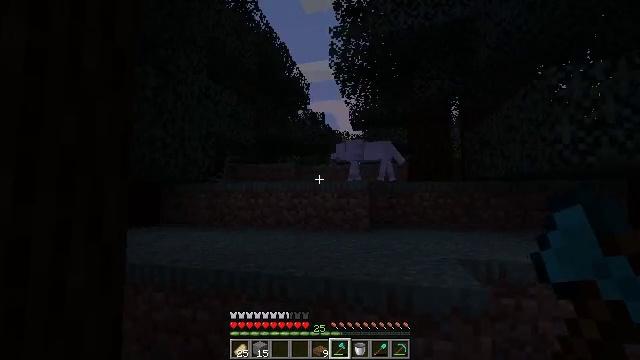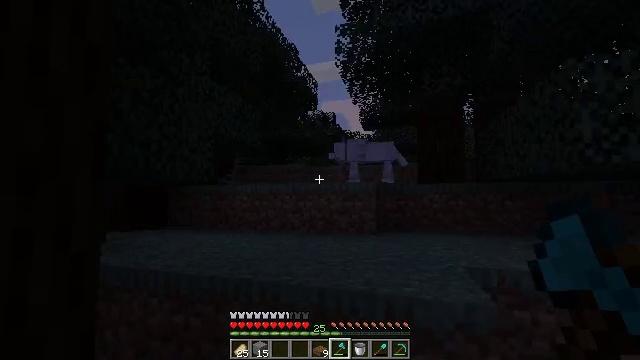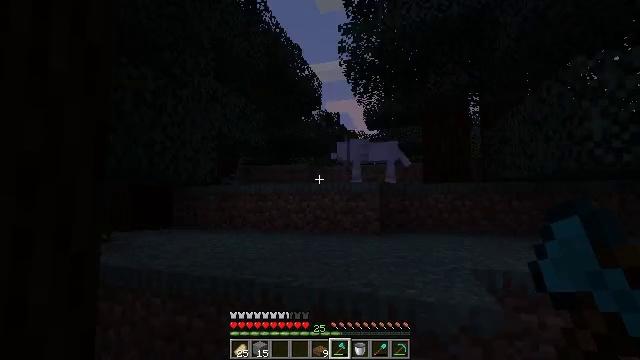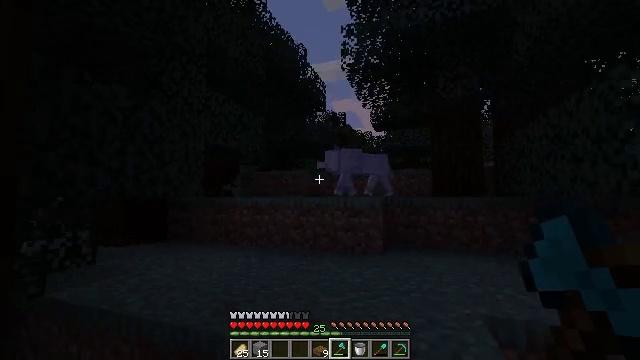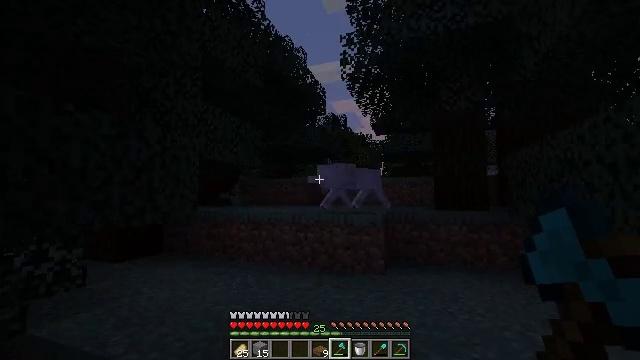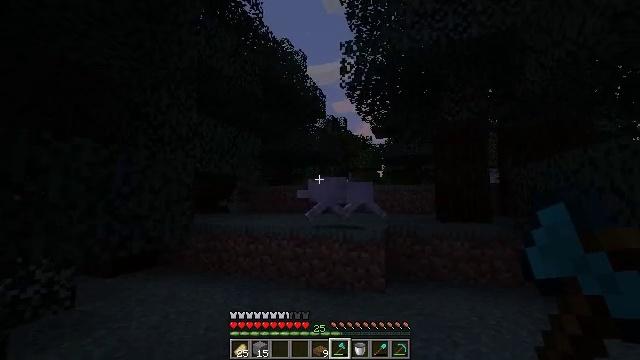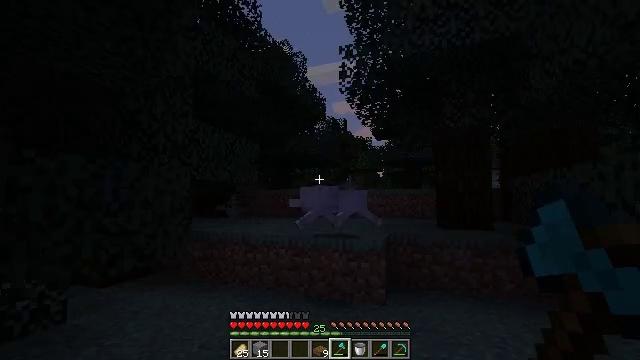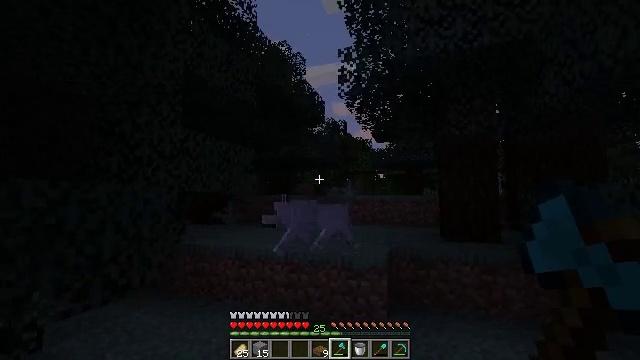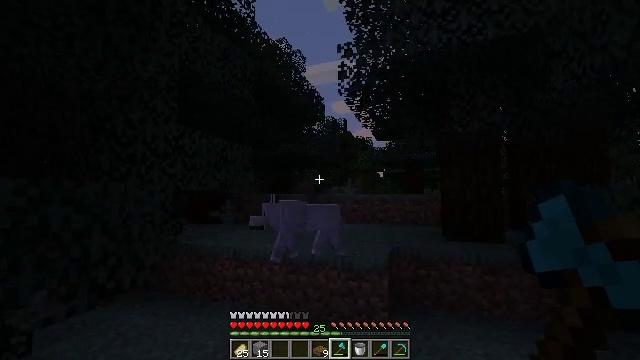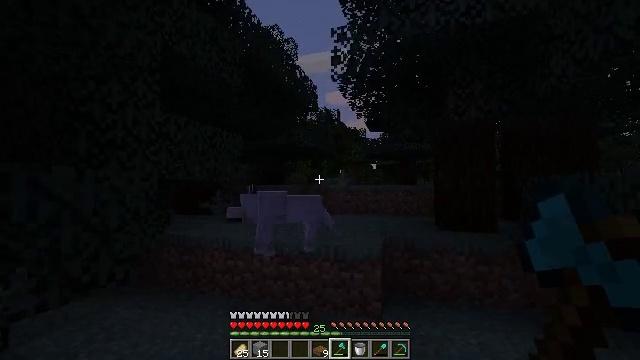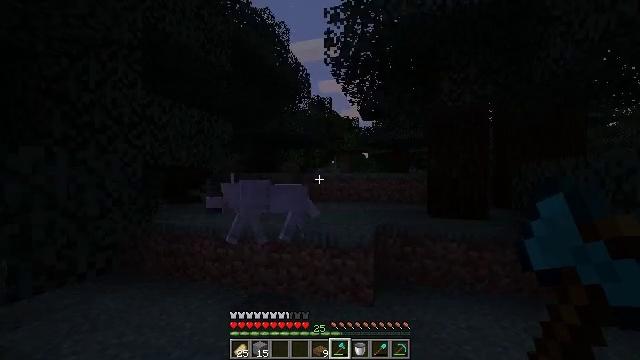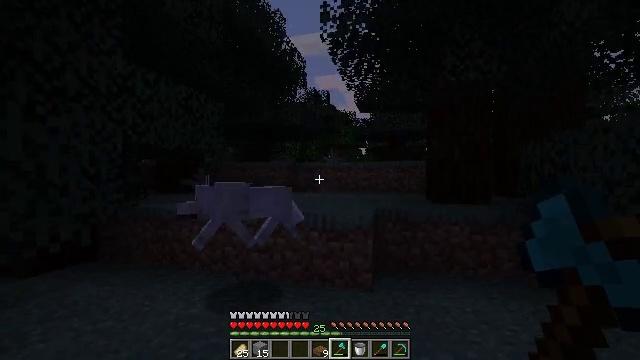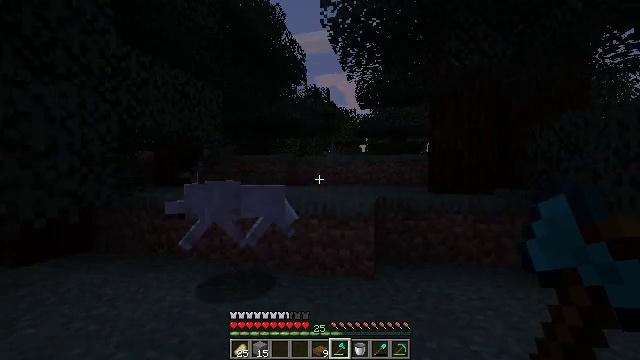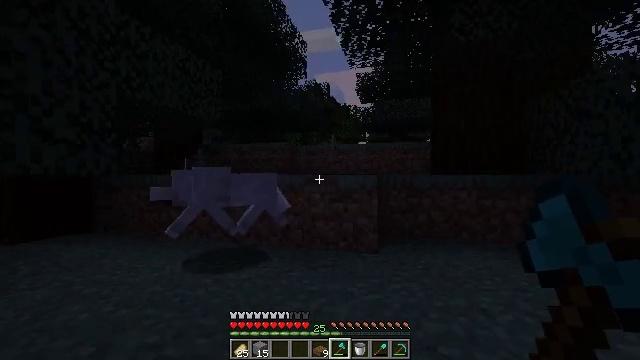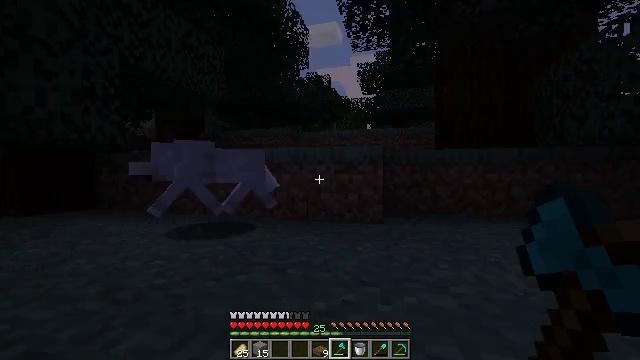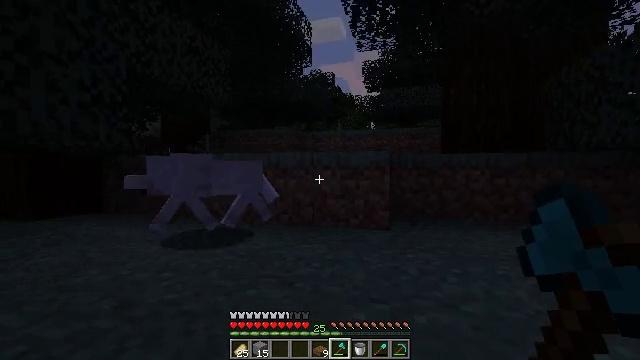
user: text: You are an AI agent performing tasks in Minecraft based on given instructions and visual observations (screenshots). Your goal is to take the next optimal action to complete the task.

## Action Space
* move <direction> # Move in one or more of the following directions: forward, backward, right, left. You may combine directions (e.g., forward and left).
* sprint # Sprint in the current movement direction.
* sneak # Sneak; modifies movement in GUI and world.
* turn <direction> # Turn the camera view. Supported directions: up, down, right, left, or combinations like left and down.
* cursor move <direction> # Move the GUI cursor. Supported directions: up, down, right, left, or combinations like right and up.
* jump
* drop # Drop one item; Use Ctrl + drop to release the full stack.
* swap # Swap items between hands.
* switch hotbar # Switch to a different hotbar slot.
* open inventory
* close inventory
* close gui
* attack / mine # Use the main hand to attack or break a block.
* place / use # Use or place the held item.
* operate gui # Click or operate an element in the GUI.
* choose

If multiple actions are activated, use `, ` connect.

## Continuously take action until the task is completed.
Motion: motion action
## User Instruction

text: Hunt a cow.
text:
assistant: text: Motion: move forward, turn left
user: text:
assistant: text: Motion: move forward, turn left
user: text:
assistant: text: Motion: move forward, turn left, jump
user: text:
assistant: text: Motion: move forward, jump
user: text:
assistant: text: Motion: move forward, jump
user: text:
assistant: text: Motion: move forward, jump
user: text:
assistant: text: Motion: move forward
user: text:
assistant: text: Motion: move forward
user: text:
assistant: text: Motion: move forward, turn right and down
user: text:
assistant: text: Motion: move forward, turn right and down
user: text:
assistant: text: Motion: move forward
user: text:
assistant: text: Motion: move forward
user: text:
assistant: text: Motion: move forward
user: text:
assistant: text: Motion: move forward
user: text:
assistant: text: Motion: move forward, jump
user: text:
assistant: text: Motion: move forward, jump
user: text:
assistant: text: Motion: move forward, jump
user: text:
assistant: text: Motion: move forward, jump
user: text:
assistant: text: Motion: move forward, jump
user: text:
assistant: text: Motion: move forward
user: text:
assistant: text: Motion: move forward
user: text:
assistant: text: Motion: move forward
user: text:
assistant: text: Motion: move forward
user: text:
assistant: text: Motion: move forward
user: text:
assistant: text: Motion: move forward, jump
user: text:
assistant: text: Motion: move forward, jump
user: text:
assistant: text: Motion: move forward, jump
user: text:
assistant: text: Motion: move forward, jump
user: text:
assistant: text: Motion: move forward
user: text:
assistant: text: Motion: move forward